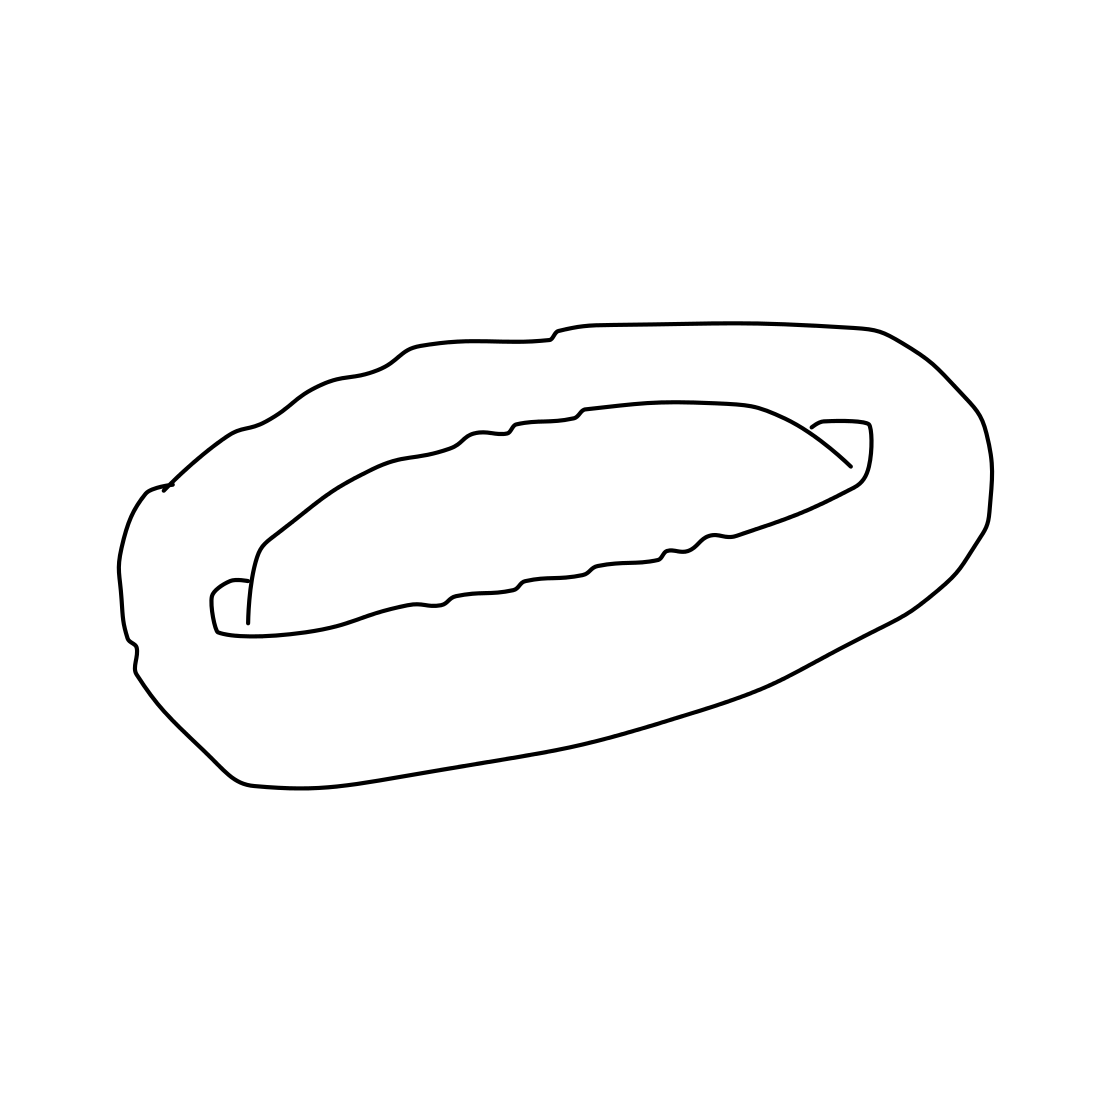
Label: flying saucer